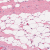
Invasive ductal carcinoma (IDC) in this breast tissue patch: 0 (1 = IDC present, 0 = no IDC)